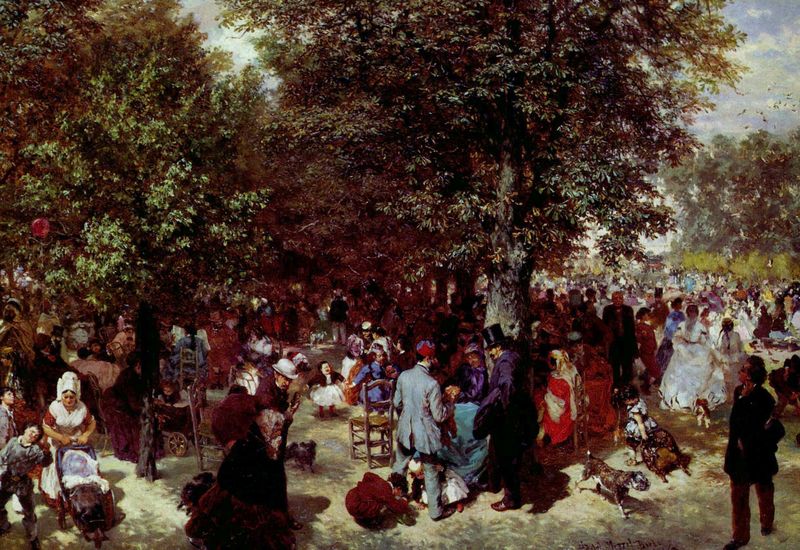
Titel: Ein Nachmittag im Tuileriengarten
Künstler: Adolph Menzel
Standort: Dresden
Institution: Staatliche Kunstsammlungen
Schlagwörter: baum, blau, dunkel, gemälde, himmel, laub, mann, schatten, wolken, bäume, frauen, grün, impressionismus, landschaft, menschen, sand, sitzen, äste, bunt, damen, hell, hut, hüte, kleid, kleider, licht, männer, paris, renoir, stuhl, stühle, weiss, dame, gras, hund, hunde, park, rot, tier, tiere, weg, wiese, wolke, ball, fest, gesellschaft, haube, masse, menge, tanz, zylinder, anzug, anzüge, feiern, lokal, mütze, kragen, signatur, stamm, vögel, zweige, büsche, sonne, realismus, reich, sessel, kind, personen, blatt, schön, vornehm, wald, alltag, kinder, kreis, frucht, garten, deutschland, apfel, sommer, allee, farbe, hecke, ausflug, baby, picknick, markt, platz, treiben, figuren, rad, wagen, braut, polster, kaffee, spielen, kopftuch, monet, vergnügen, menzel, tee, schick, freude, punkte, melone, berlin, bücken, spaziergang, amme, auguste, künstler, getümmel, staub, volk, bier, laubbaum, treffen, menschenmenge, liebermann, sonntag, spielend, schein, feiertag, kopftücher, griechenland, umzug, hochzeit, wochenende, eichen, london, schtten, kinderwagen, kisse, leichtigkeit, familien, manschen, farbigkeit, august, volksfest, ballon, biergarten, jardin, freiluft, sch, luftballon, frohsinn, sonntagsausflug, lict, tuilerien, stadtleben, zlinder, lebendigkeit, frsnkreich, bildanschnitt, lebensfülle, plain air malerei, sonnenflecken kinderwaagen, sonntag spaziergang, farbtupfen, hochziet, menschen unter baum